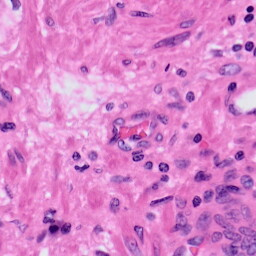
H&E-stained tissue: Prostate